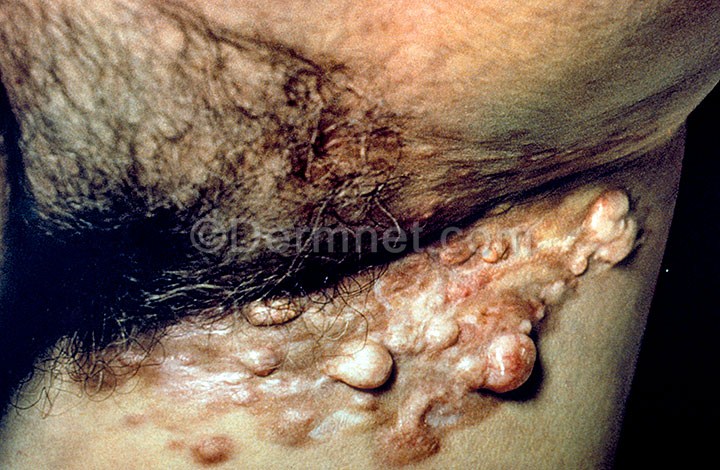
Disease: Actinic Keratosis Basal Cell Carcinoma and other Malignant Lesions